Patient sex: M
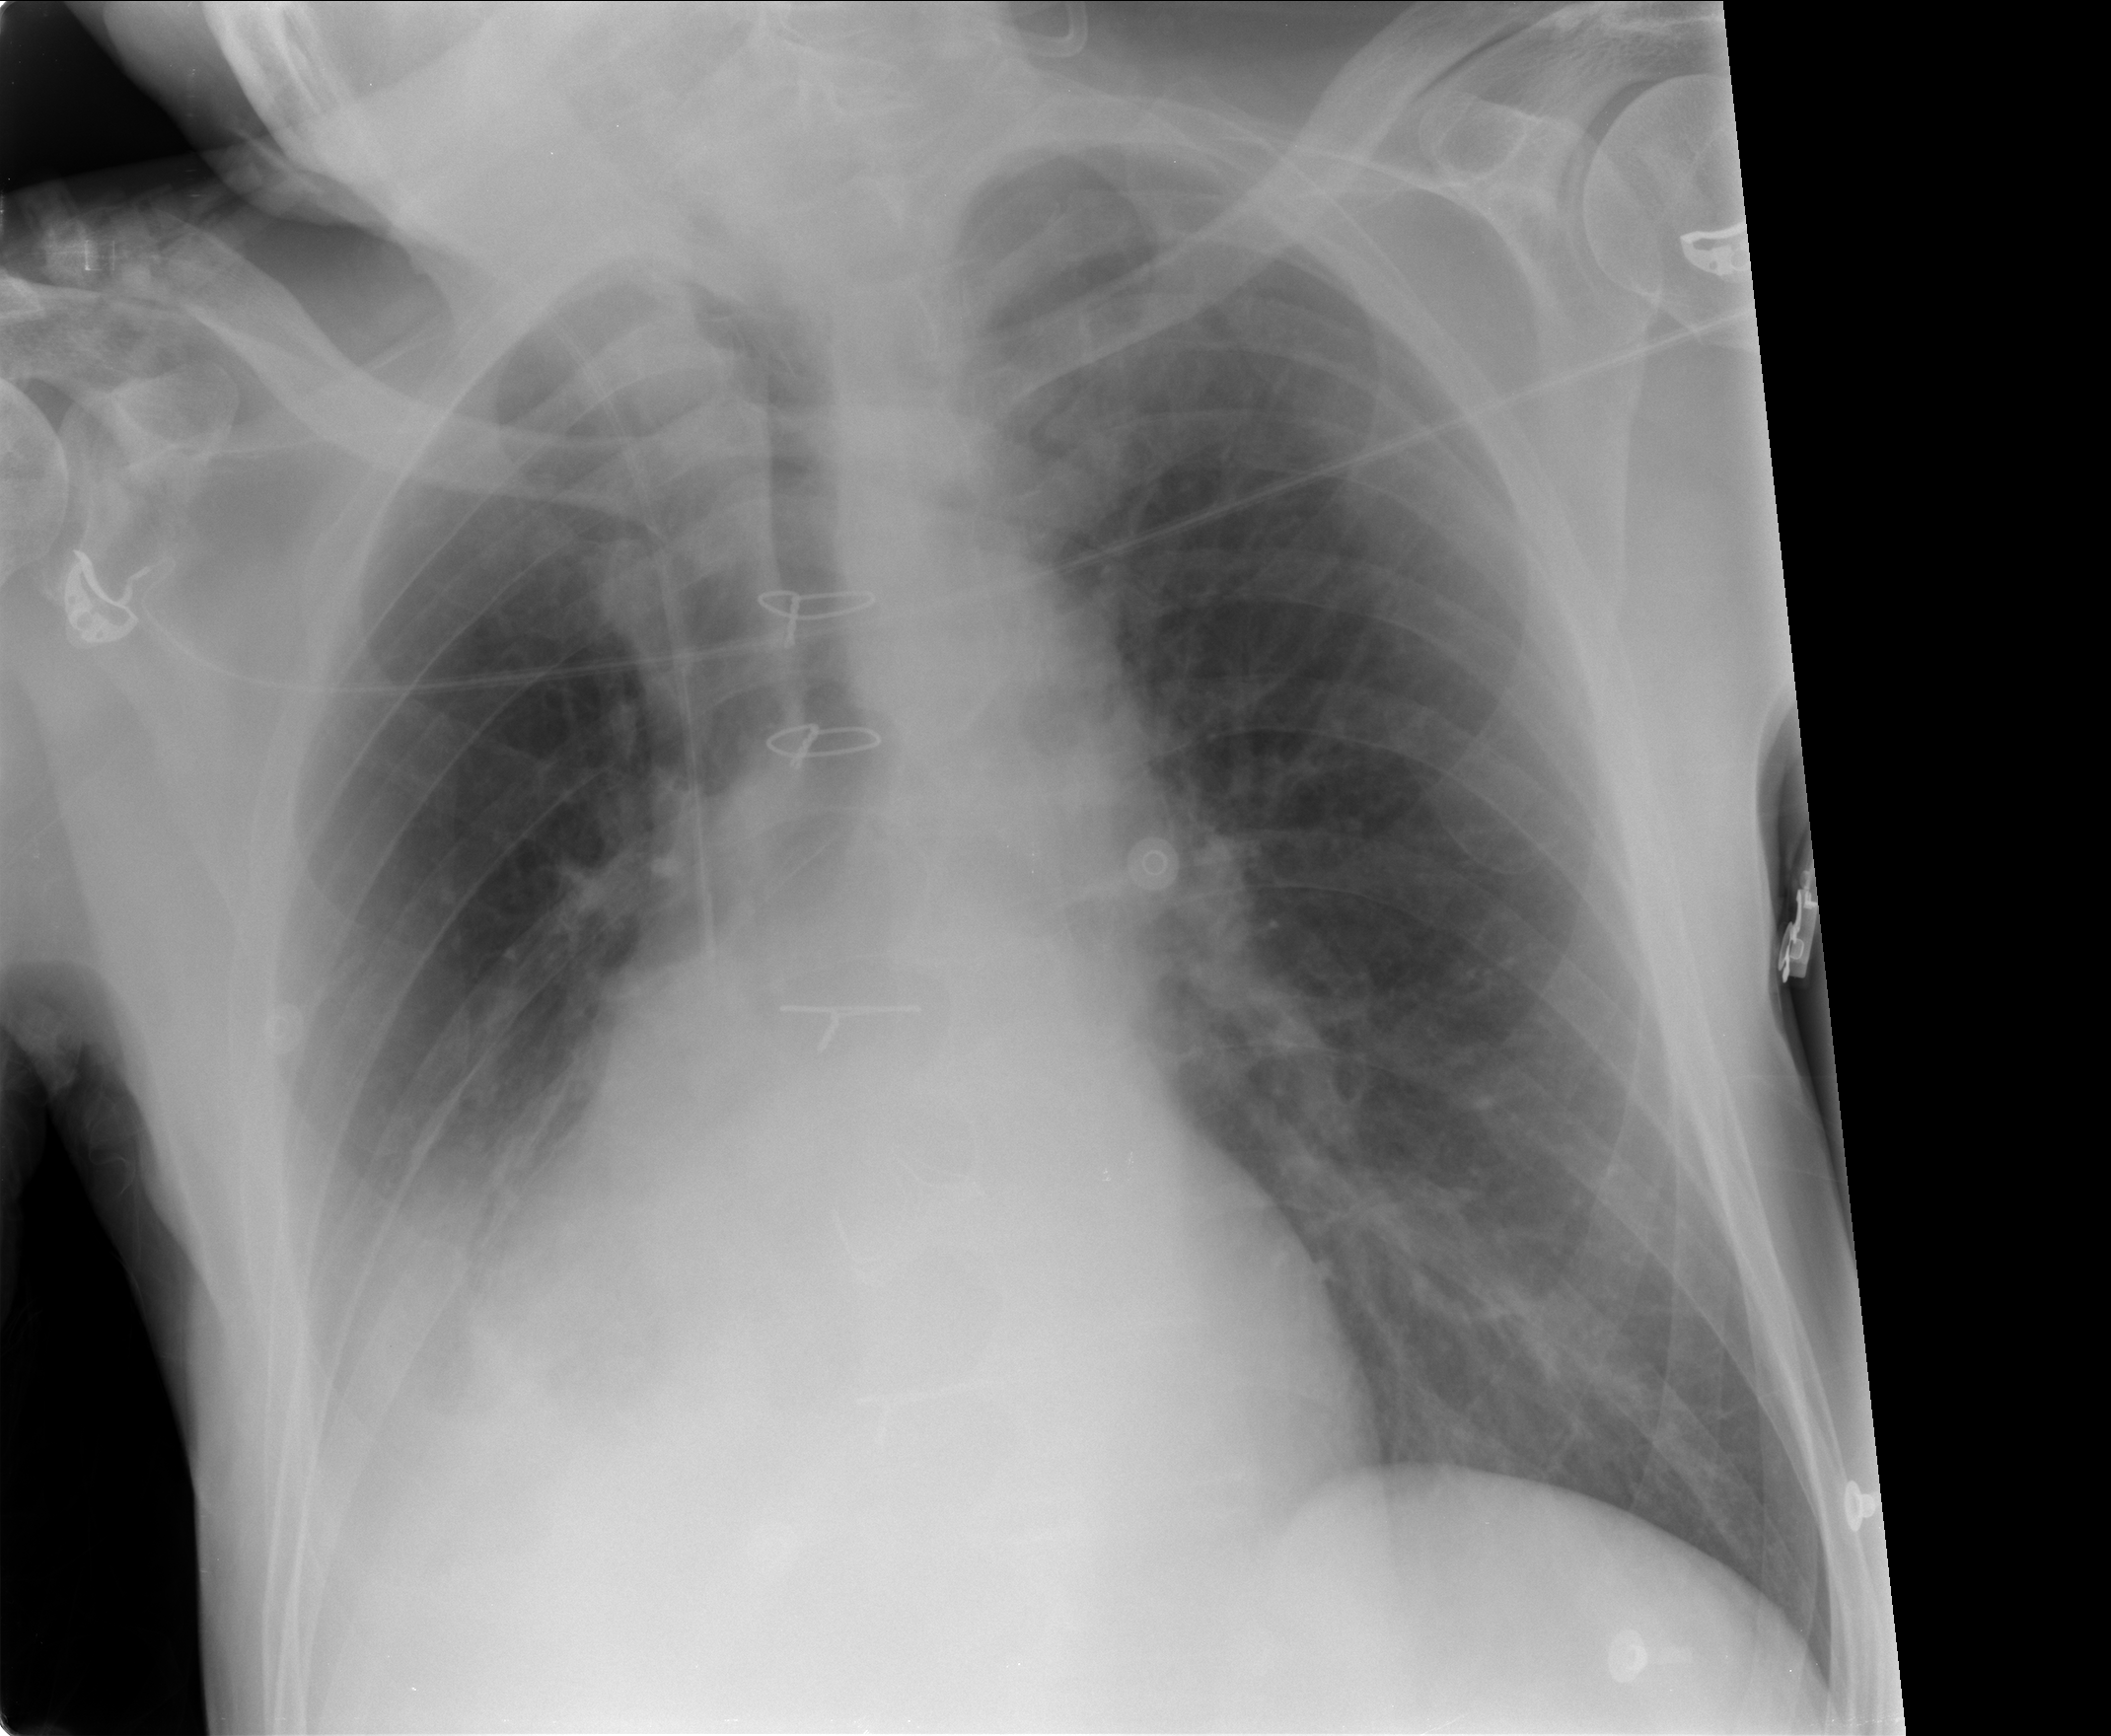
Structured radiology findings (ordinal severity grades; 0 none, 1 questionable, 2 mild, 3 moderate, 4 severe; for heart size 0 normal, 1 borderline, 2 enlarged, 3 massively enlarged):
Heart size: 0
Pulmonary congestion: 0
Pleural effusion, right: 2
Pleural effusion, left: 0
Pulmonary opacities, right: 0
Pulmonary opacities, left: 0
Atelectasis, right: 2
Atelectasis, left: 0